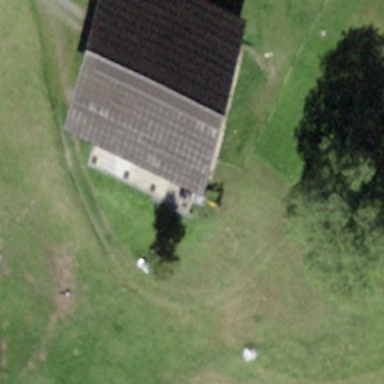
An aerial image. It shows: Simple house.